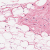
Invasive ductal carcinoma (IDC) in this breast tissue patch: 0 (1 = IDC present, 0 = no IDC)